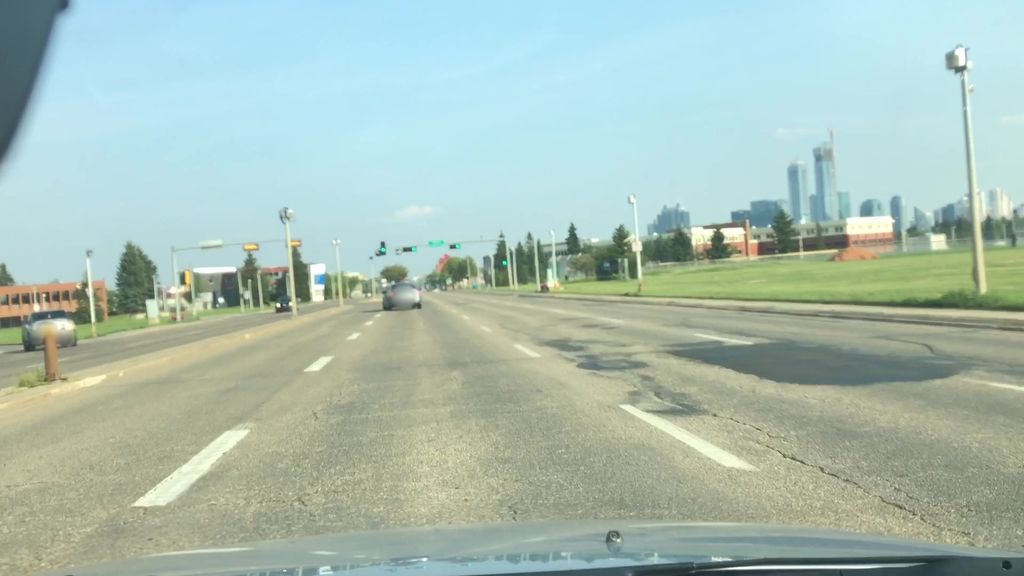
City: edmonton